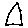
Label: house